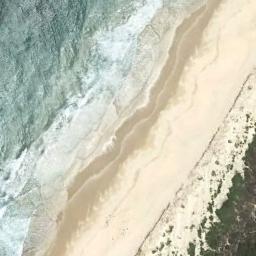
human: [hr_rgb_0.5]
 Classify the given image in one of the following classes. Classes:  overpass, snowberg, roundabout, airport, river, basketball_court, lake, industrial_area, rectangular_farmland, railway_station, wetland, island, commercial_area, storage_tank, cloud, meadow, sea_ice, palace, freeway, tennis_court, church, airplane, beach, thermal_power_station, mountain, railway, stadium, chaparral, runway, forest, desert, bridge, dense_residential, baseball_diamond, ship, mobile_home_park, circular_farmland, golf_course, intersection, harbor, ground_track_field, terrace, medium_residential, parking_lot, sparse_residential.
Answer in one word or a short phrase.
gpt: beach